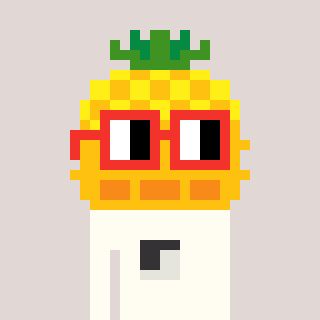
a pixel art character with square red glasses, a pineapple-shaped head and a grayscale-colored body on a warm background